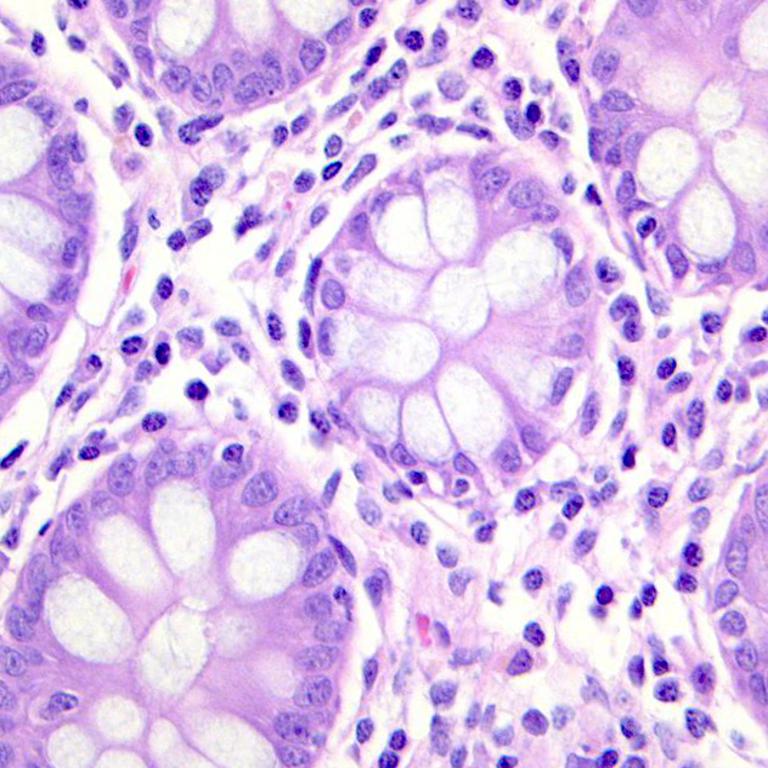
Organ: colon
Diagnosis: benign